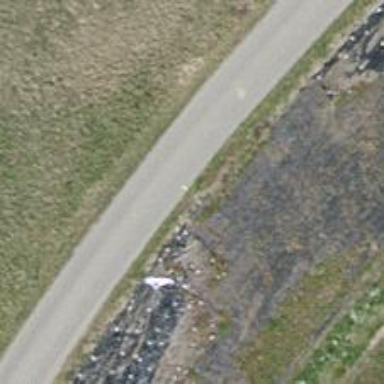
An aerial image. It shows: Unclassified road with asphalt surface.